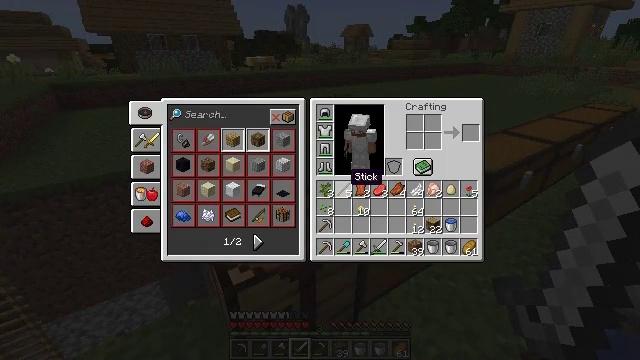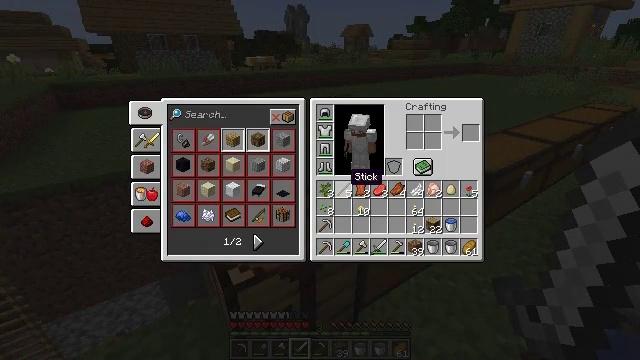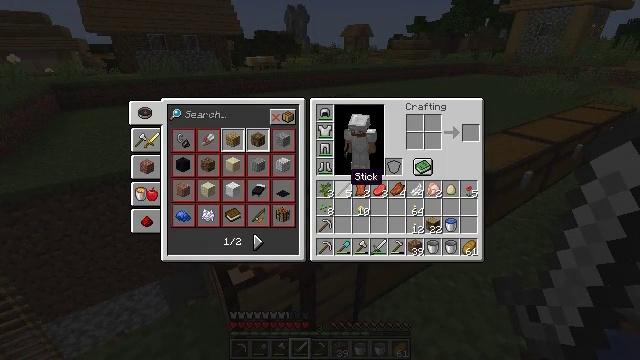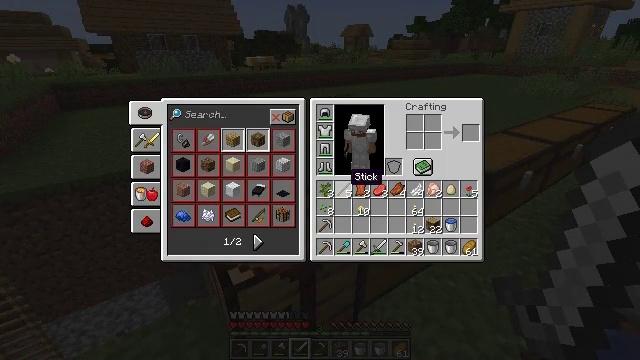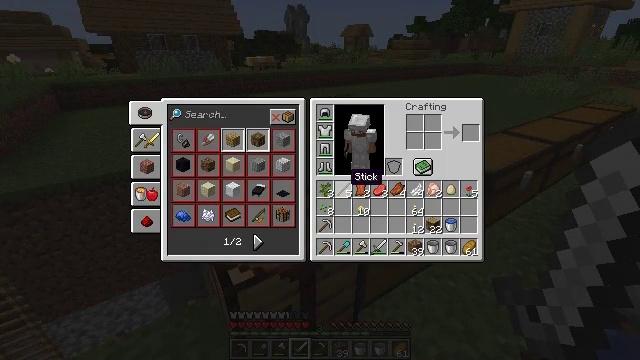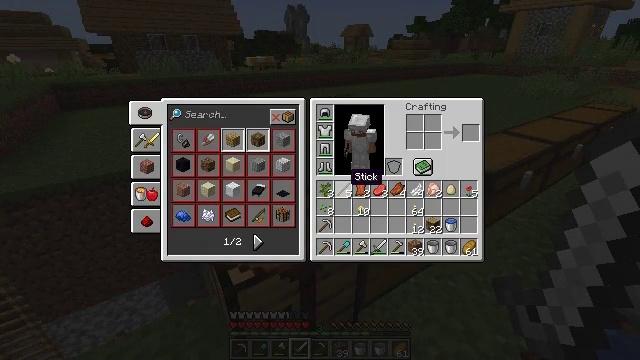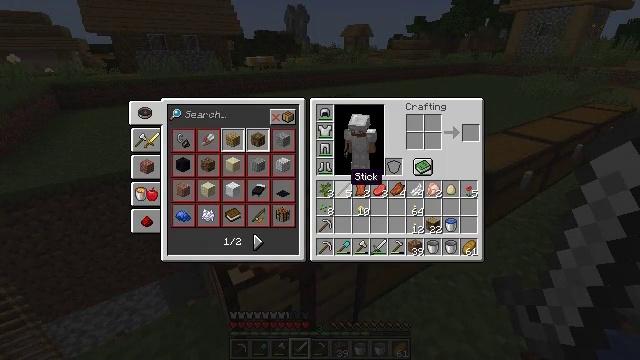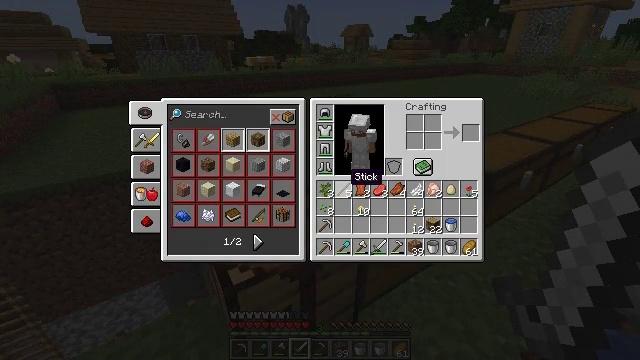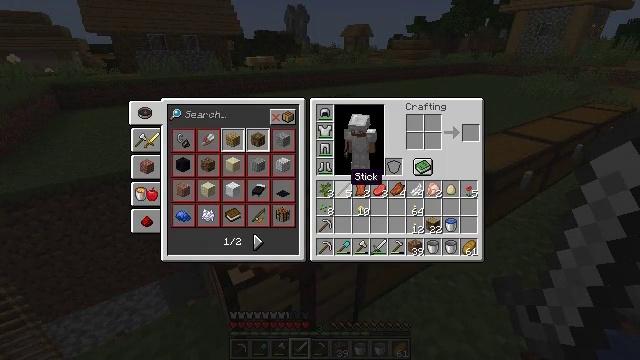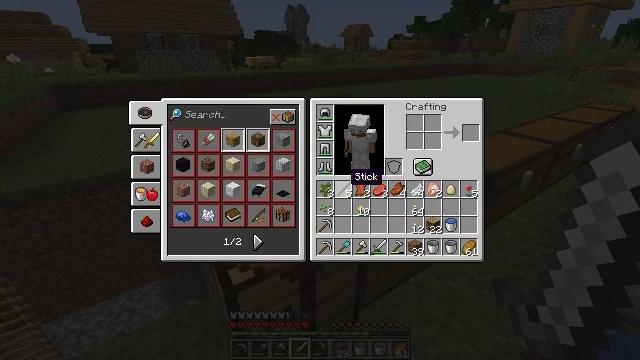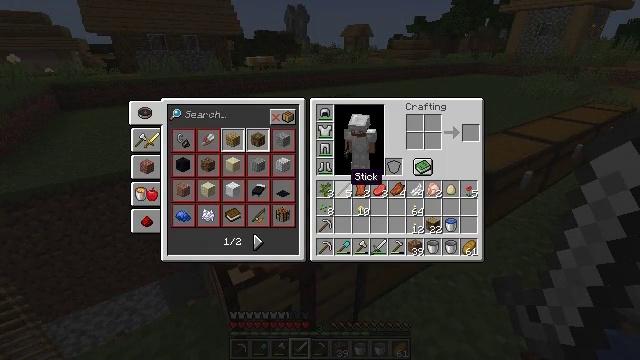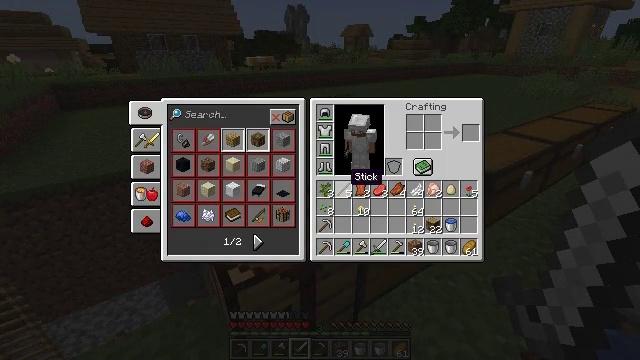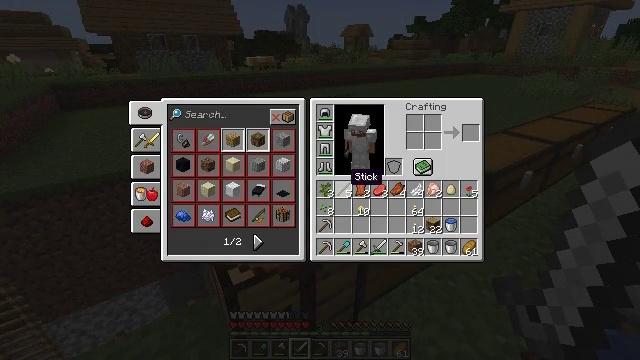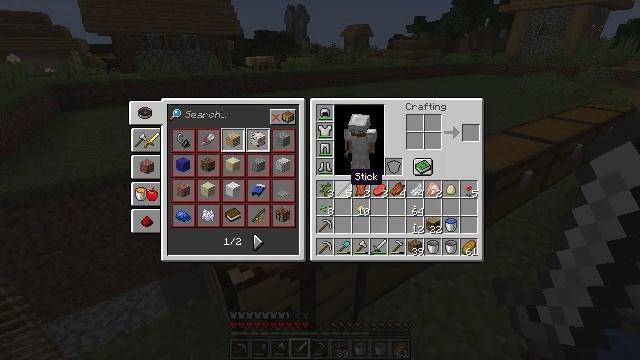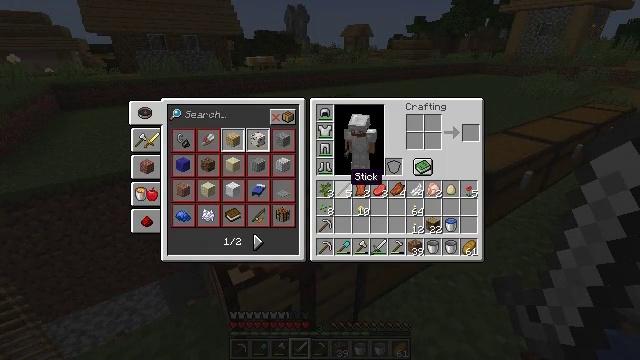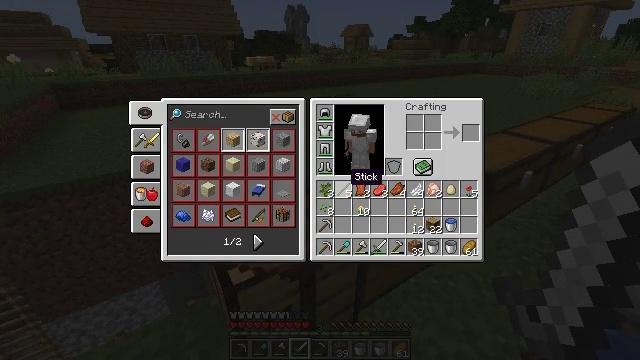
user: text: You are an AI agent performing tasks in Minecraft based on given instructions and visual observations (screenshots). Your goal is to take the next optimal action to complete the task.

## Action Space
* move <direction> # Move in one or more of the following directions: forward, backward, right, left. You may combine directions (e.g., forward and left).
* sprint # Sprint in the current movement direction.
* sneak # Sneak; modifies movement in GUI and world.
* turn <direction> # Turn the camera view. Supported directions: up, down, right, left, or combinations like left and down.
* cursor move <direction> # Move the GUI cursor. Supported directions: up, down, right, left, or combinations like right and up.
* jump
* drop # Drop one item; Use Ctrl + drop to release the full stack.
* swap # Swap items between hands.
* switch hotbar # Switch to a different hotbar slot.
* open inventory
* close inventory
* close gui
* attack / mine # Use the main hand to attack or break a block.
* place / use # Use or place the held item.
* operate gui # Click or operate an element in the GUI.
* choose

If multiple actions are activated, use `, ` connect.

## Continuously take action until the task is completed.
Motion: motion action
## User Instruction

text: Attack the hay block to get hay.
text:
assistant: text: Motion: no_op
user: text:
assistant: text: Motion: no_op
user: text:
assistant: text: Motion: no_op
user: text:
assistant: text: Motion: no_op
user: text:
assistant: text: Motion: no_op
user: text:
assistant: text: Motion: no_op
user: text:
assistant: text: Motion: no_op
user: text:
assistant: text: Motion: no_op
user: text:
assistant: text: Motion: no_op
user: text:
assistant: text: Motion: no_op
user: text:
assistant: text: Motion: no_op
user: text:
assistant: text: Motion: no_op
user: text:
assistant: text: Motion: no_op
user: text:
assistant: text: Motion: no_op
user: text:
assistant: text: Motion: no_op
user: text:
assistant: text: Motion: no_op
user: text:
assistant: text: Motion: no_op
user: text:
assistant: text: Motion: no_op
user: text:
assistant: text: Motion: no_op
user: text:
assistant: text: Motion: no_op
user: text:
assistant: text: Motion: no_op
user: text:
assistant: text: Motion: no_op
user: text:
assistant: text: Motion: no_op
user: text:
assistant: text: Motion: no_op
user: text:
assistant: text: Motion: turn right
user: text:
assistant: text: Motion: turn right
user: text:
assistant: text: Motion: move forward, turn right and down
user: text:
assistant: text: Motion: move forward, turn right and down
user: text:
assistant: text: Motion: move forward, turn down
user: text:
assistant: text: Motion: move forward